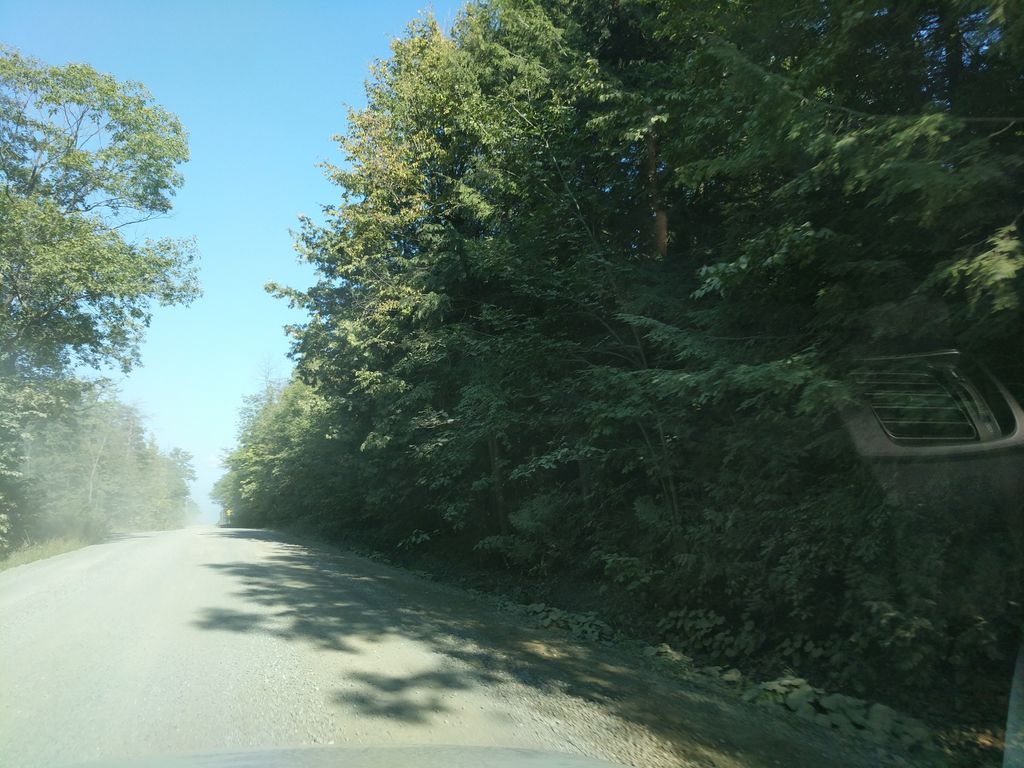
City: ottawa-gatineau